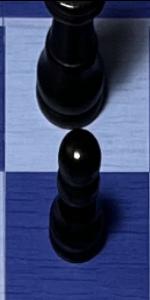
Label: Pawn_Black